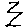
Label: zigzag